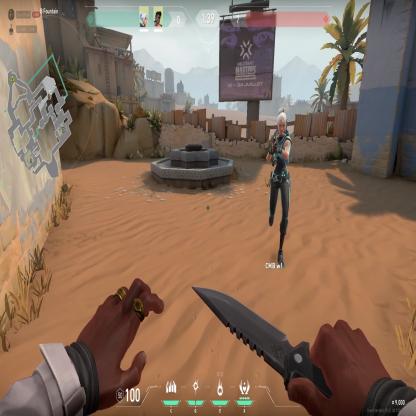
Label: teammate